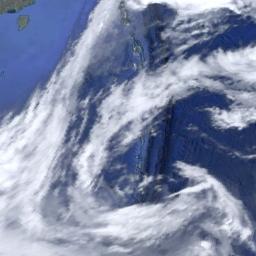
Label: cloud